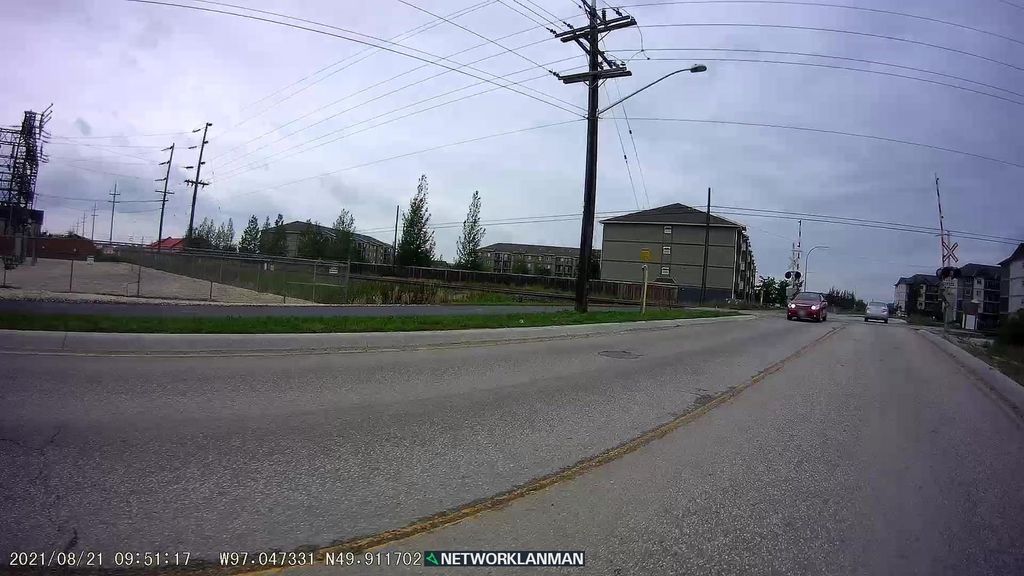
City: winnipeg